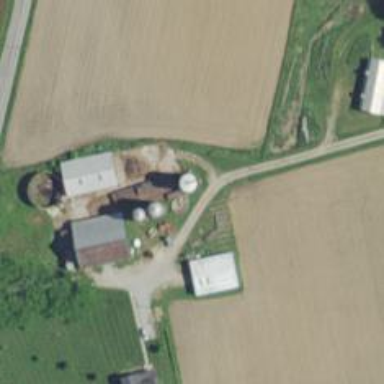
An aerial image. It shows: Silo.